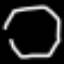
Label: octagon